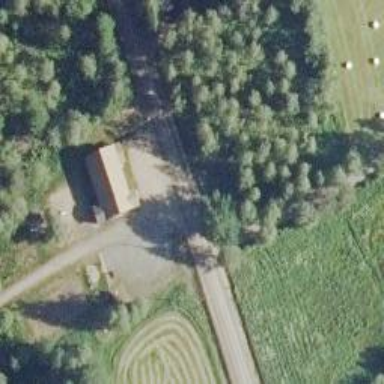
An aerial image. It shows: Shelter building.